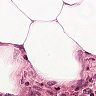
Metastatic tissue present: no